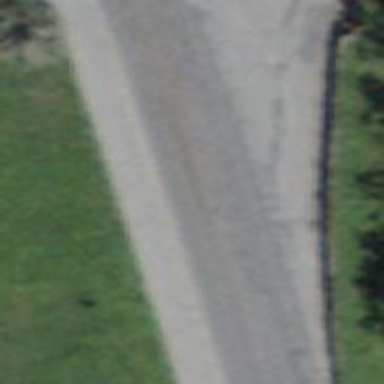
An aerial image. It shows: Tertiary road with asphalt surface.